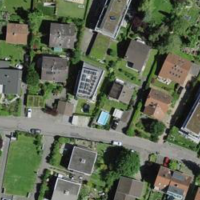
EUNIS habitat code: 55
Species observed at this site:
Prunus padus